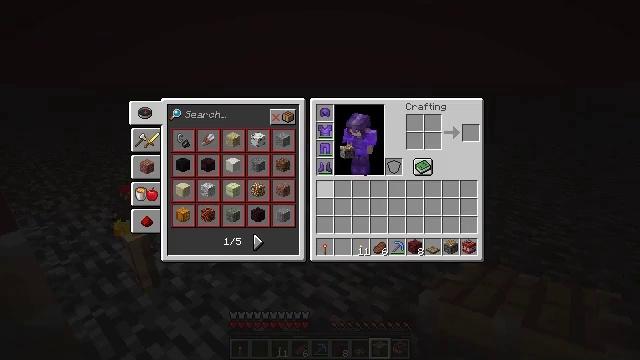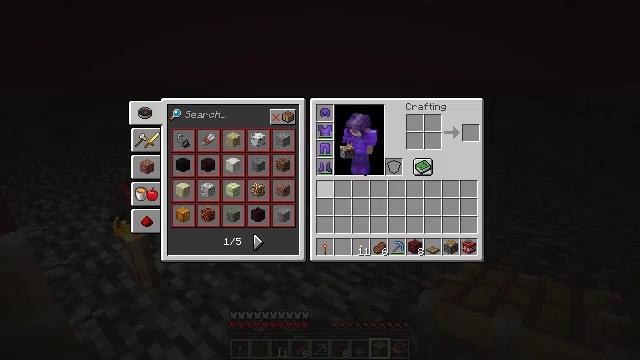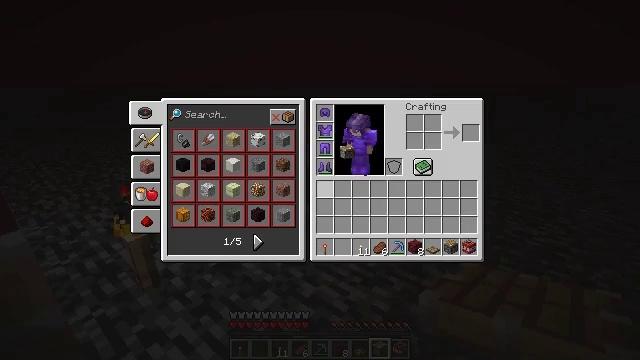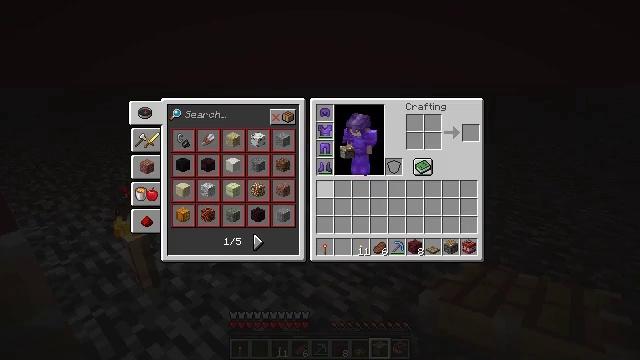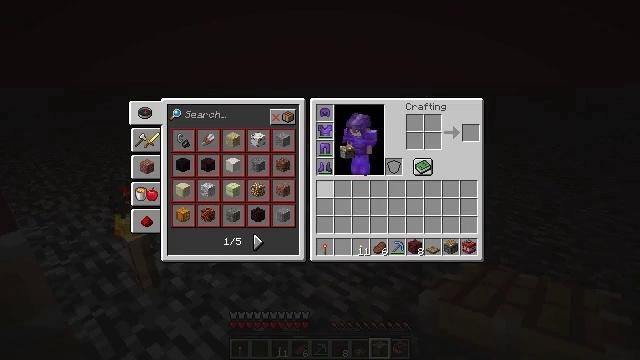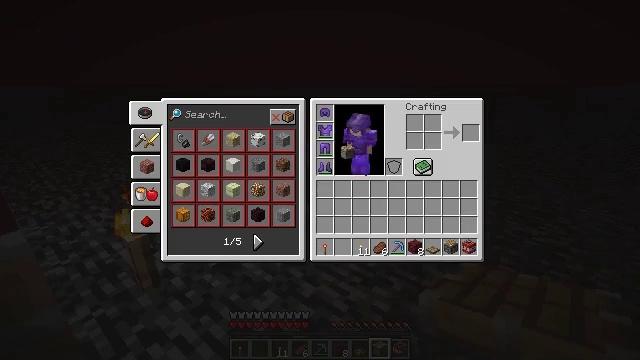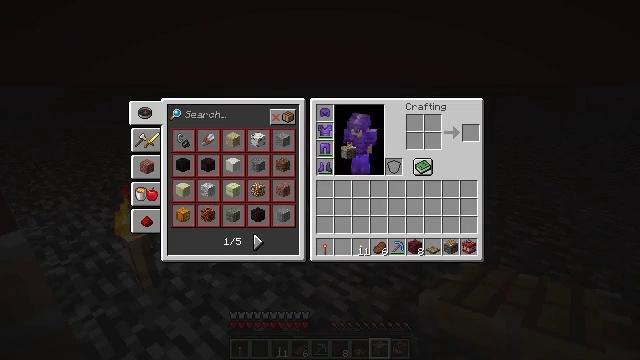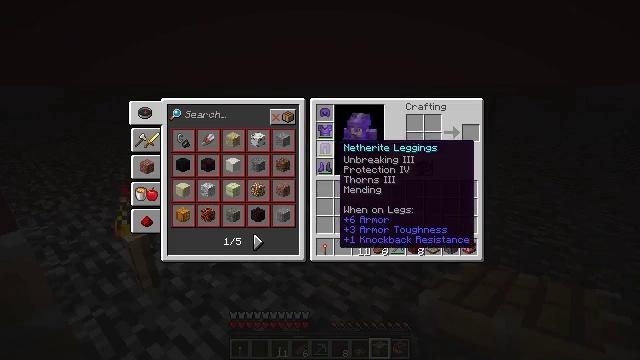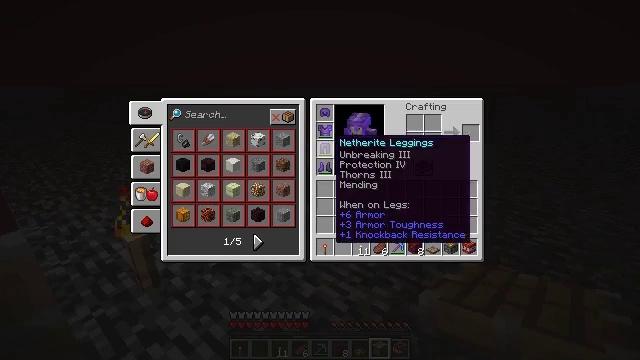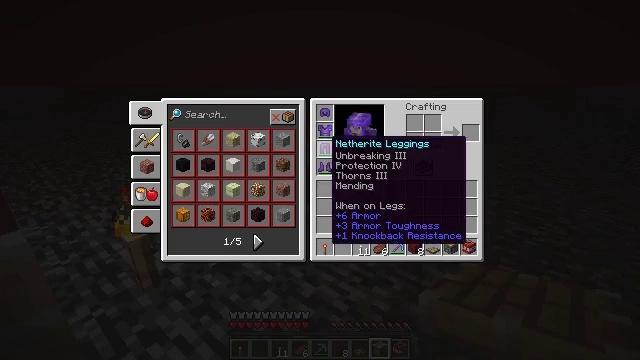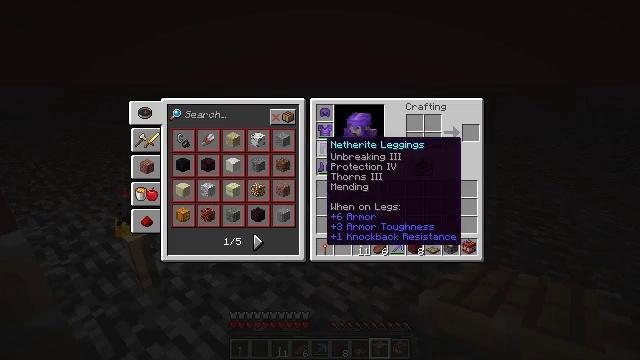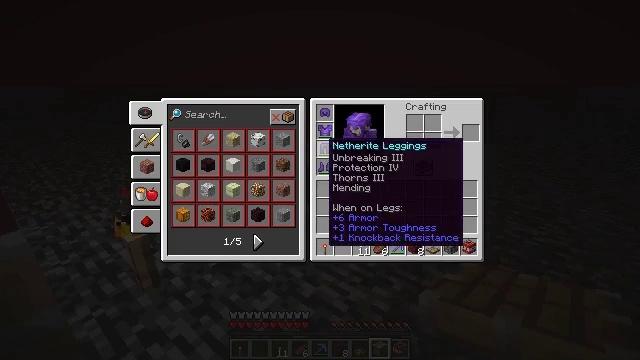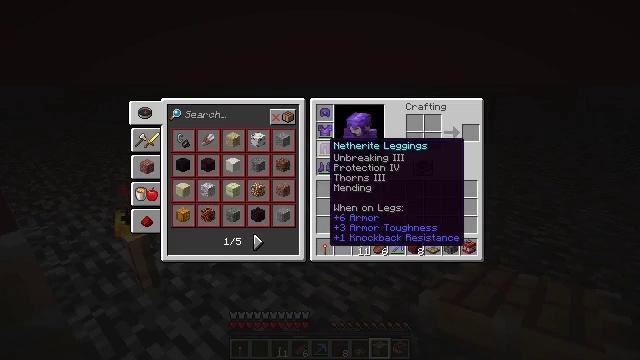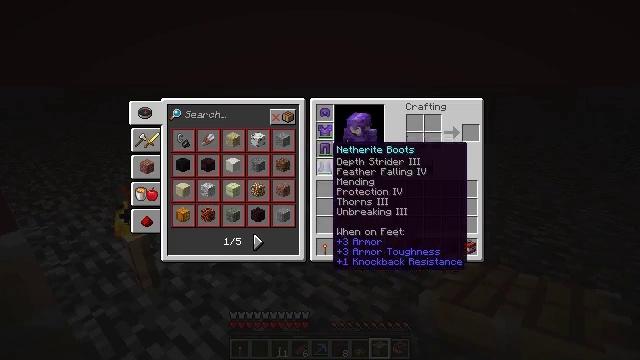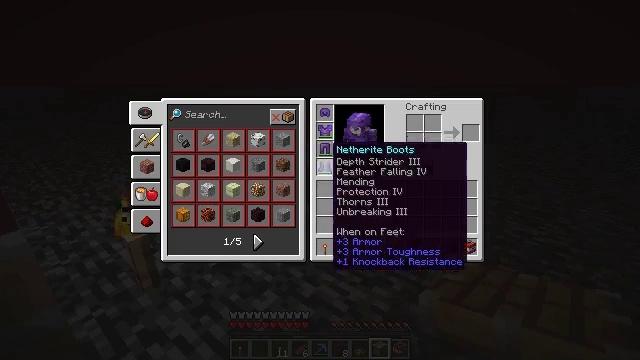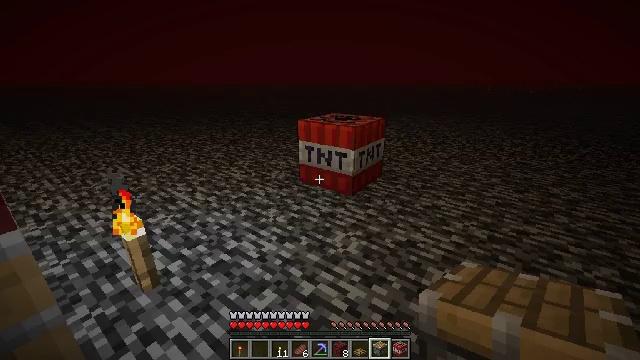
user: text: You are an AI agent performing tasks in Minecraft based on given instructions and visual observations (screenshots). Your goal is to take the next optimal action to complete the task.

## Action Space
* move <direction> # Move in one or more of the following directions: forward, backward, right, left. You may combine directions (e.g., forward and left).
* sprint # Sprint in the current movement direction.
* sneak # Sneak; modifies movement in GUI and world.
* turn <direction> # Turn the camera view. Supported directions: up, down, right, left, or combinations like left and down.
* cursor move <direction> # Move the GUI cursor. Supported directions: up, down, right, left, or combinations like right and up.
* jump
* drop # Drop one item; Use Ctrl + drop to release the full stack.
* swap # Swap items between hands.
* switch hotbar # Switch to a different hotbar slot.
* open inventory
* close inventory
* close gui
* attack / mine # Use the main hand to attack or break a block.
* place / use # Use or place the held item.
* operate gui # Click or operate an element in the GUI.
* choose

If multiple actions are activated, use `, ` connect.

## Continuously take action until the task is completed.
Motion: motion action
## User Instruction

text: Gather the lever into your inventory.
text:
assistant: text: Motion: no_op
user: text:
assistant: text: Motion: no_op
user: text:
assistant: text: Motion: no_op
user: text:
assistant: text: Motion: no_op
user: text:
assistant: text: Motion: cursor move right
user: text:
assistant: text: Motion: cursor move up
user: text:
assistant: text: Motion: cursor move up
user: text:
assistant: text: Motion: no_op
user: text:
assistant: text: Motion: no_op
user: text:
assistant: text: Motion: no_op
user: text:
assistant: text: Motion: no_op
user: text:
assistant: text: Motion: no_op
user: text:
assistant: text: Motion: no_op
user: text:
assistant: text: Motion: no_op
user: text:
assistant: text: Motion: close inventory
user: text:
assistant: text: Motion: close inventory
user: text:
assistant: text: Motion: turn right, close inventory
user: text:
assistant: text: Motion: turn right and down
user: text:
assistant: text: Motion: turn right and down
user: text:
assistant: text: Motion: turn right and down
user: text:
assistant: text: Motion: turn right and down
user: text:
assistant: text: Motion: turn right
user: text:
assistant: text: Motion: turn left and up
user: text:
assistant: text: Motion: turn left
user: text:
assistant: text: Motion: no_op
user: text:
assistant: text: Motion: no_op
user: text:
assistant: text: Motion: turn down
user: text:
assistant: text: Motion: turn right
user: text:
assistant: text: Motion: turn right
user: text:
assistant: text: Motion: turn right